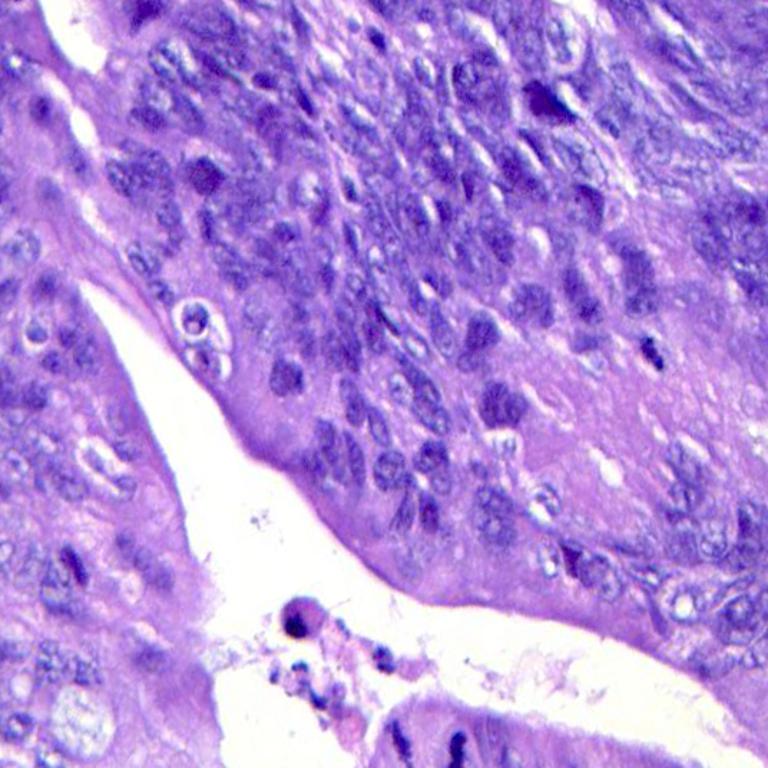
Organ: colon
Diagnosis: adenocarcinomas